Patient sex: F
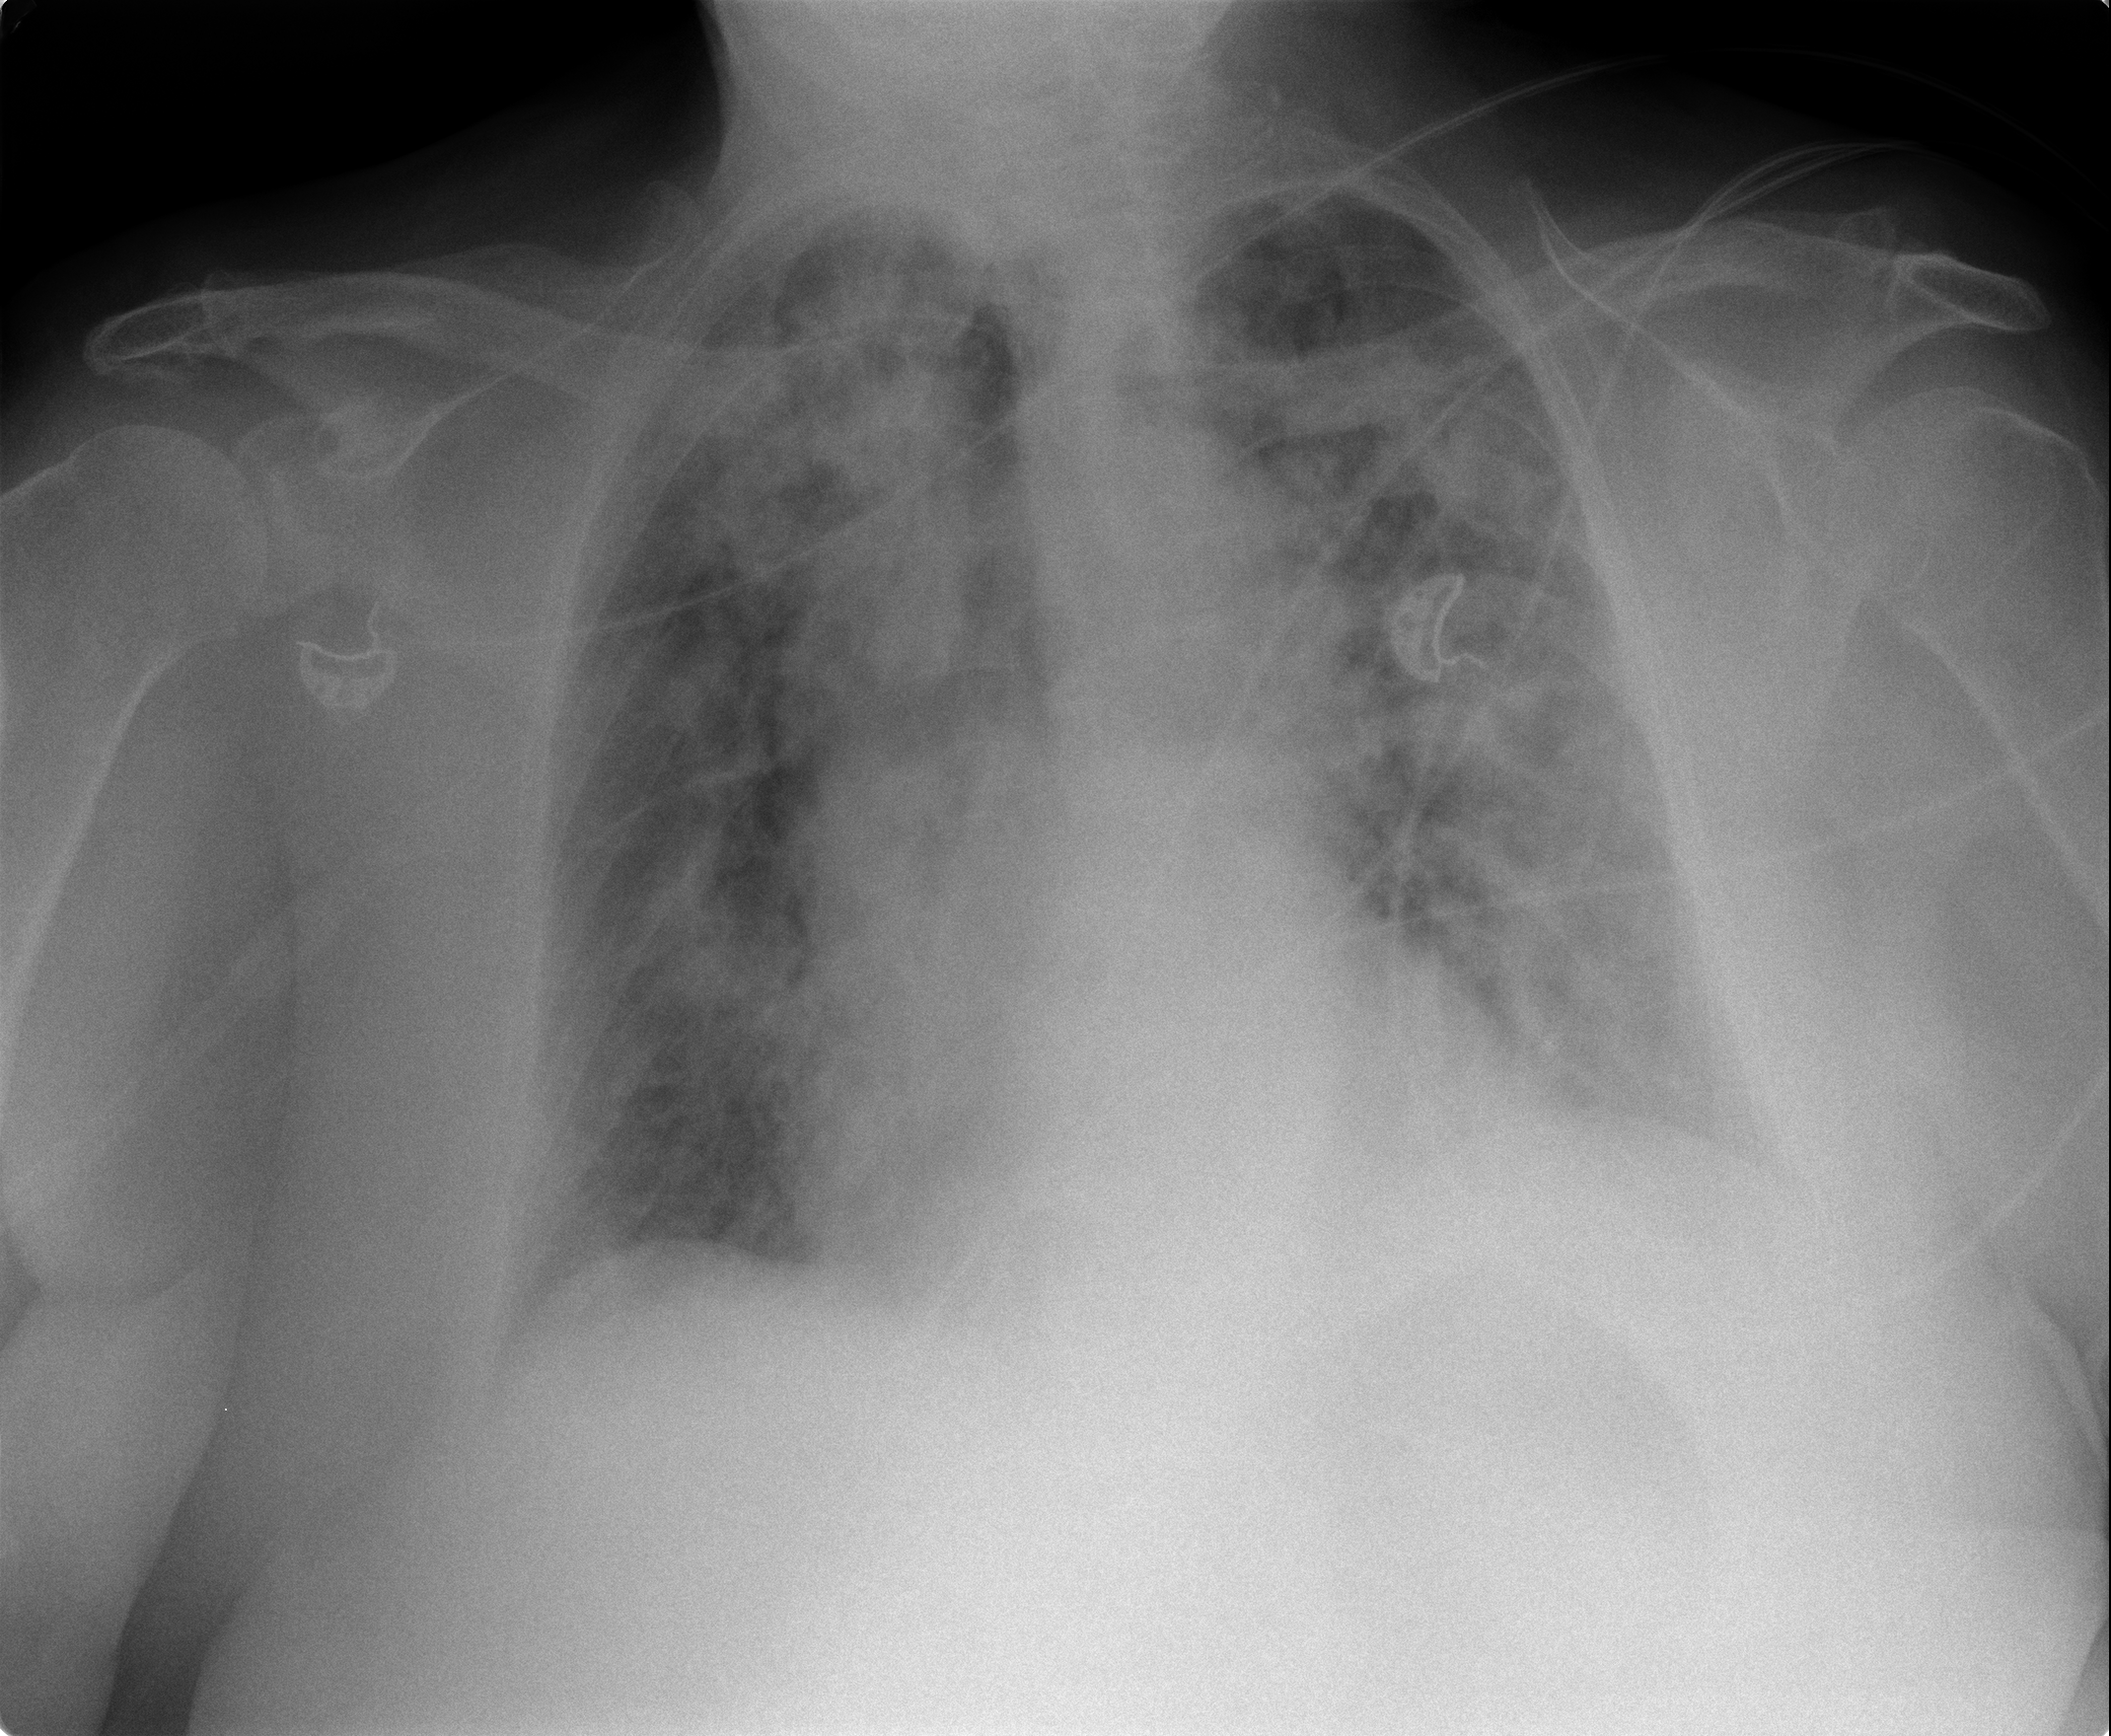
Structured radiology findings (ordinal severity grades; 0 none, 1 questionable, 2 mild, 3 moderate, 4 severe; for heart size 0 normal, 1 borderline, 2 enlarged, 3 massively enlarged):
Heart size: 2
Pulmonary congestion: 2
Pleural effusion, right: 0
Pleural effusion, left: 0
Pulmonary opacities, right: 3
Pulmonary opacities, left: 3
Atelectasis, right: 2
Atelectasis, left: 3